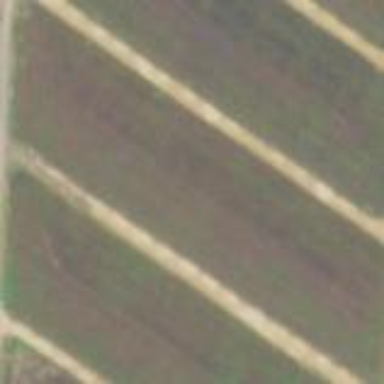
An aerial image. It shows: Farmland with cranberries as the main crop.